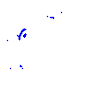
Particle: pion